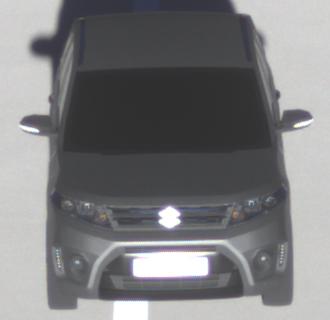
Make: Suzuki
Model: Vitara 1.6
Detailed model: Vitara (LY)
Model produced from: 2015/04
Model produced until: 2018/08
Doors: 5
Color: gray
Road condition: dry road
Daytime: sunrise or sunset
Contrast: high contrast